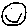
Label: smiley face